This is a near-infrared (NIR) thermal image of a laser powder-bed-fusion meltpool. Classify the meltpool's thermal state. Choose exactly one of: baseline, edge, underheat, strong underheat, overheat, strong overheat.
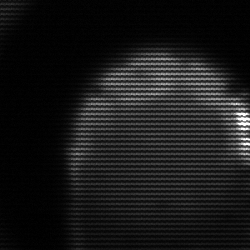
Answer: edge